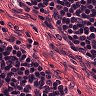
Metastatic tissue present: no